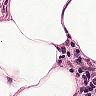
Metastatic tissue present: no